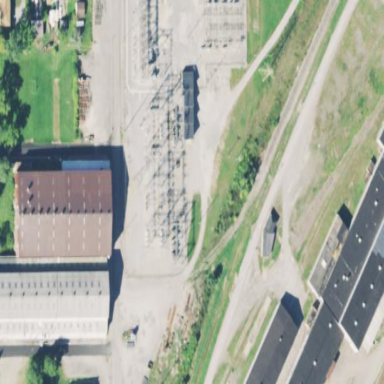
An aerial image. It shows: Chain link fence surrounding transmission level power substation.